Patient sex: M
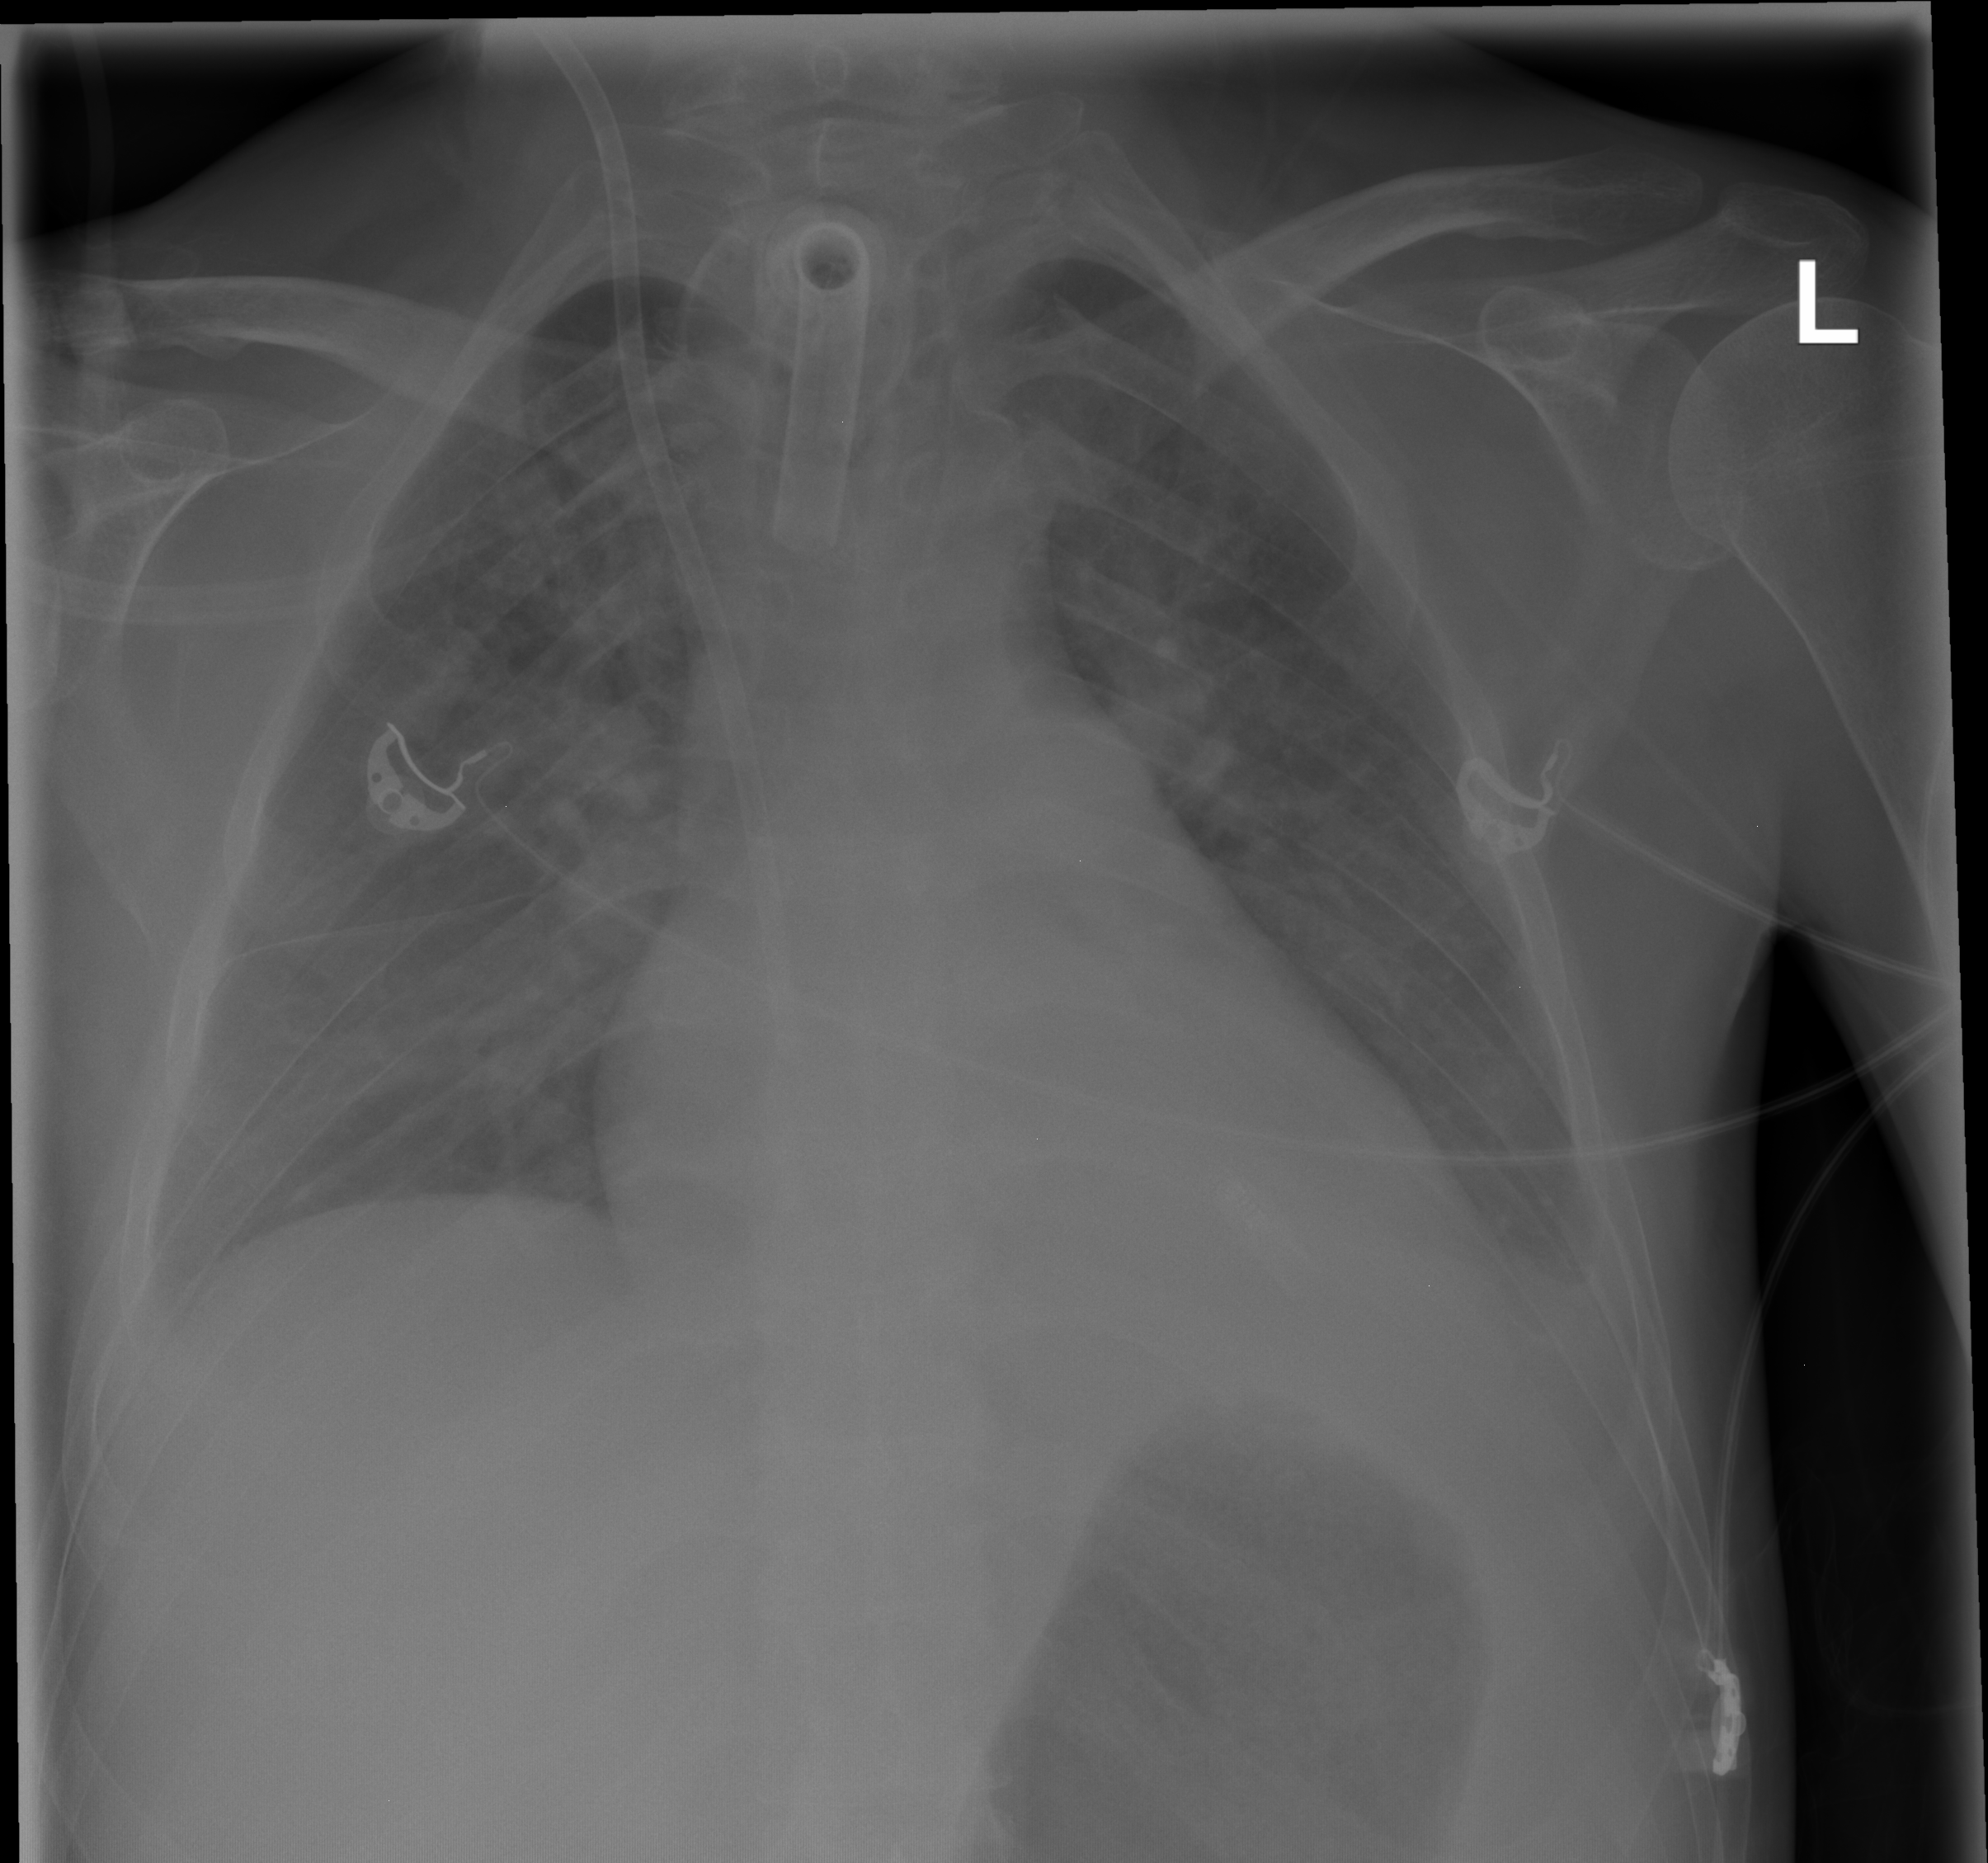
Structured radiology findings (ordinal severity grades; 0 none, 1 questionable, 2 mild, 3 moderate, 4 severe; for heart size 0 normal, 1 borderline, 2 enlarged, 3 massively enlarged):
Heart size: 2
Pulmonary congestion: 2
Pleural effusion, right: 0
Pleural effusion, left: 2
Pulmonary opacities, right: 1
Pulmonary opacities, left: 1
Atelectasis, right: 1
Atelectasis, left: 1